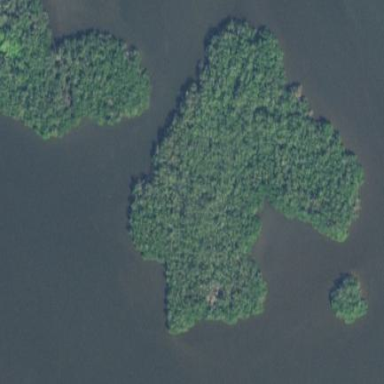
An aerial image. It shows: Islet.